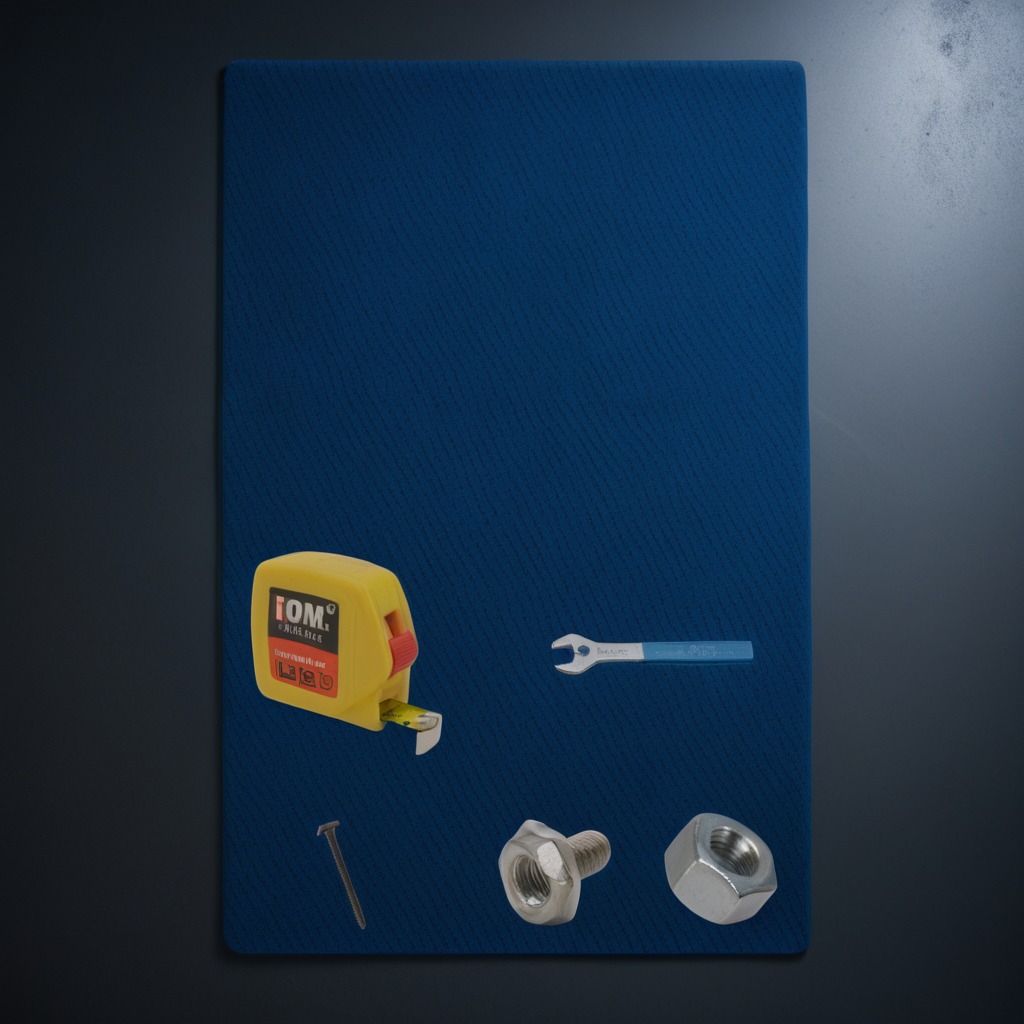
A measuring tape, a metal machine screw, an iron nail, a metal nut, and a wrench are lying on a clean granite tabletop inside a workshop at night.